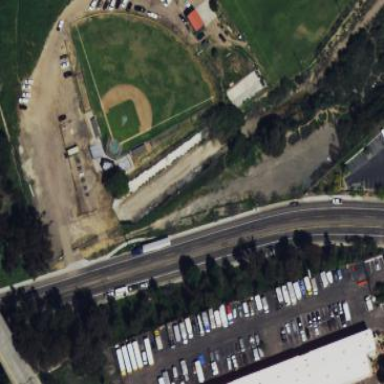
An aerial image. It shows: Baseball pitch for leisure land activities.